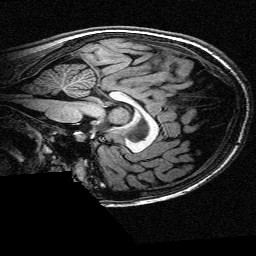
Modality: T1w
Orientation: sagittal
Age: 12
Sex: female
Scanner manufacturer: siemens
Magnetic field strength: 3 T
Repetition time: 2.3 s
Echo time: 0.00336 s